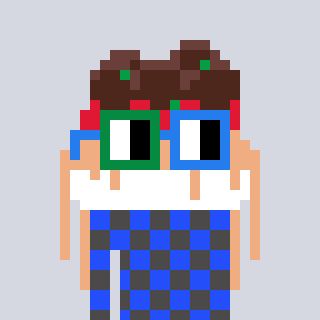
a pixel art character with square green and blue glasses, a spaghetti-shaped head and a grayscale-colored body on a cool background